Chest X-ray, AP view. Patient: 48 years old, sex M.
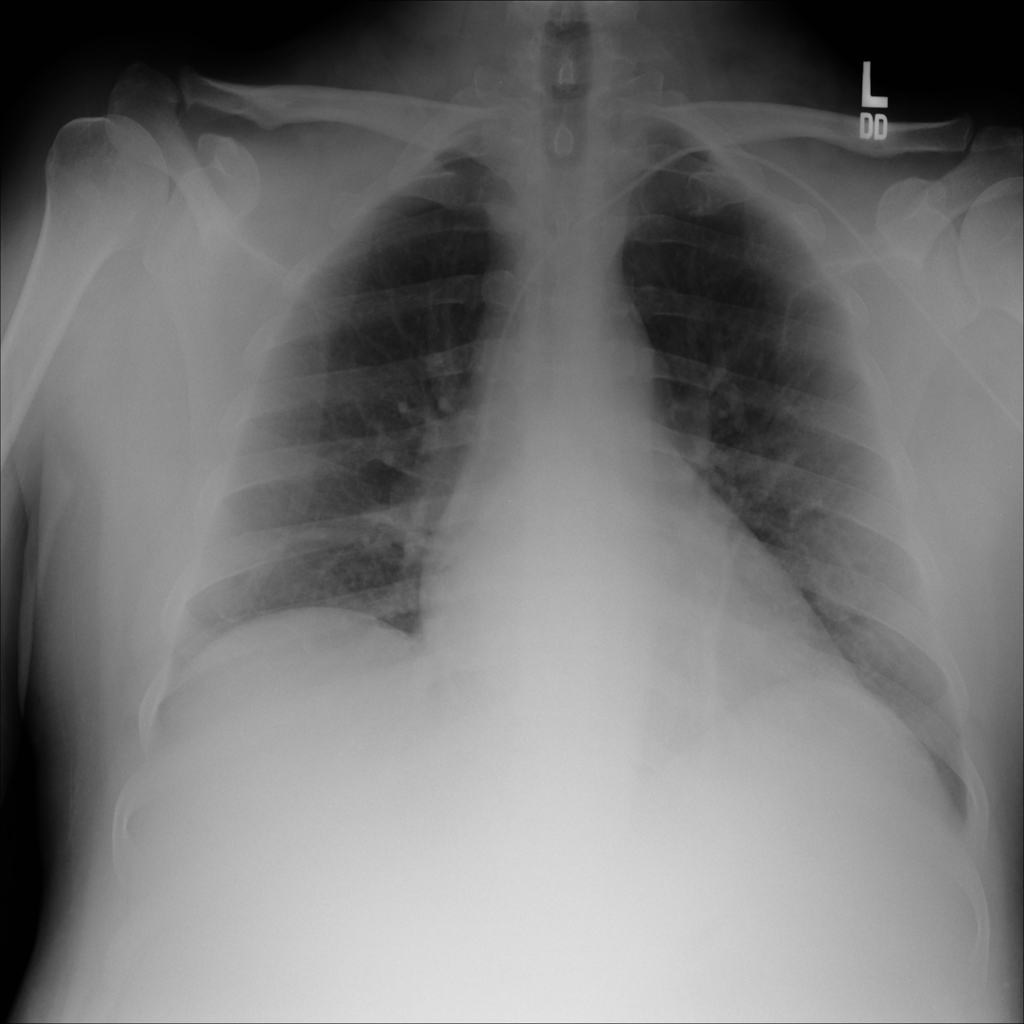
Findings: No Finding